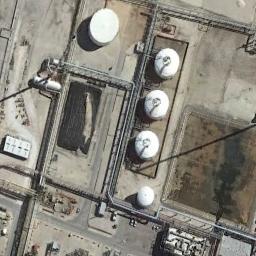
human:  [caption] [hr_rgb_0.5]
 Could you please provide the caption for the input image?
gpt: There are several neatly arranged large oil storage tanks in the factory, And there are large grasses in the factory .

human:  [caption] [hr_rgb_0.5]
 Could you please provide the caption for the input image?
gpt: There are two rows of storage tanks on each open lot .

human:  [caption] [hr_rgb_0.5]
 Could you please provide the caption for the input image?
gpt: There is a building next to the storage tanks .

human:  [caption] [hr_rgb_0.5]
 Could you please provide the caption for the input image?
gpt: There are five storage tanks on the bare land .

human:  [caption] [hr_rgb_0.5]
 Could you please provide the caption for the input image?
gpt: There are five white storage tanks of different sizes .